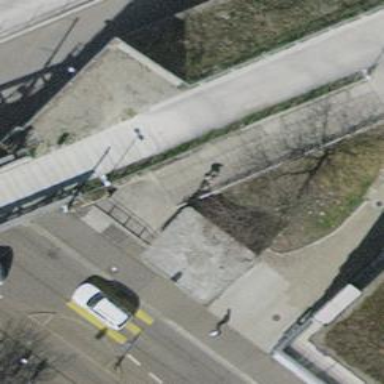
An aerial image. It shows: Concrete steps with ramp.